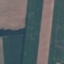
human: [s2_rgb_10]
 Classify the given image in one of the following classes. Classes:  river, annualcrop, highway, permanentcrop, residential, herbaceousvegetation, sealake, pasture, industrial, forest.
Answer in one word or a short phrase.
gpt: AnnualCrop